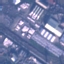
Land use / land cover class: Industrial